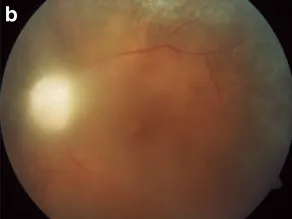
A photograph of the fundus with retinal lesions in regression. B, left eye. A pale optic disc and persisting moderate vitreous haze.
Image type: medical_photograph (other_medical_photograph)